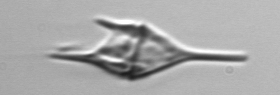
Label: Tripos_lineatus